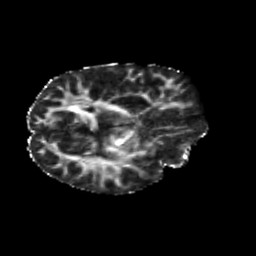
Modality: FA
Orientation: axial
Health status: ill
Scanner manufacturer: siemens
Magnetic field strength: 3 T
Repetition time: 6.8 s
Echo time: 0.097 s